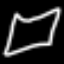
Label: square